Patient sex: M
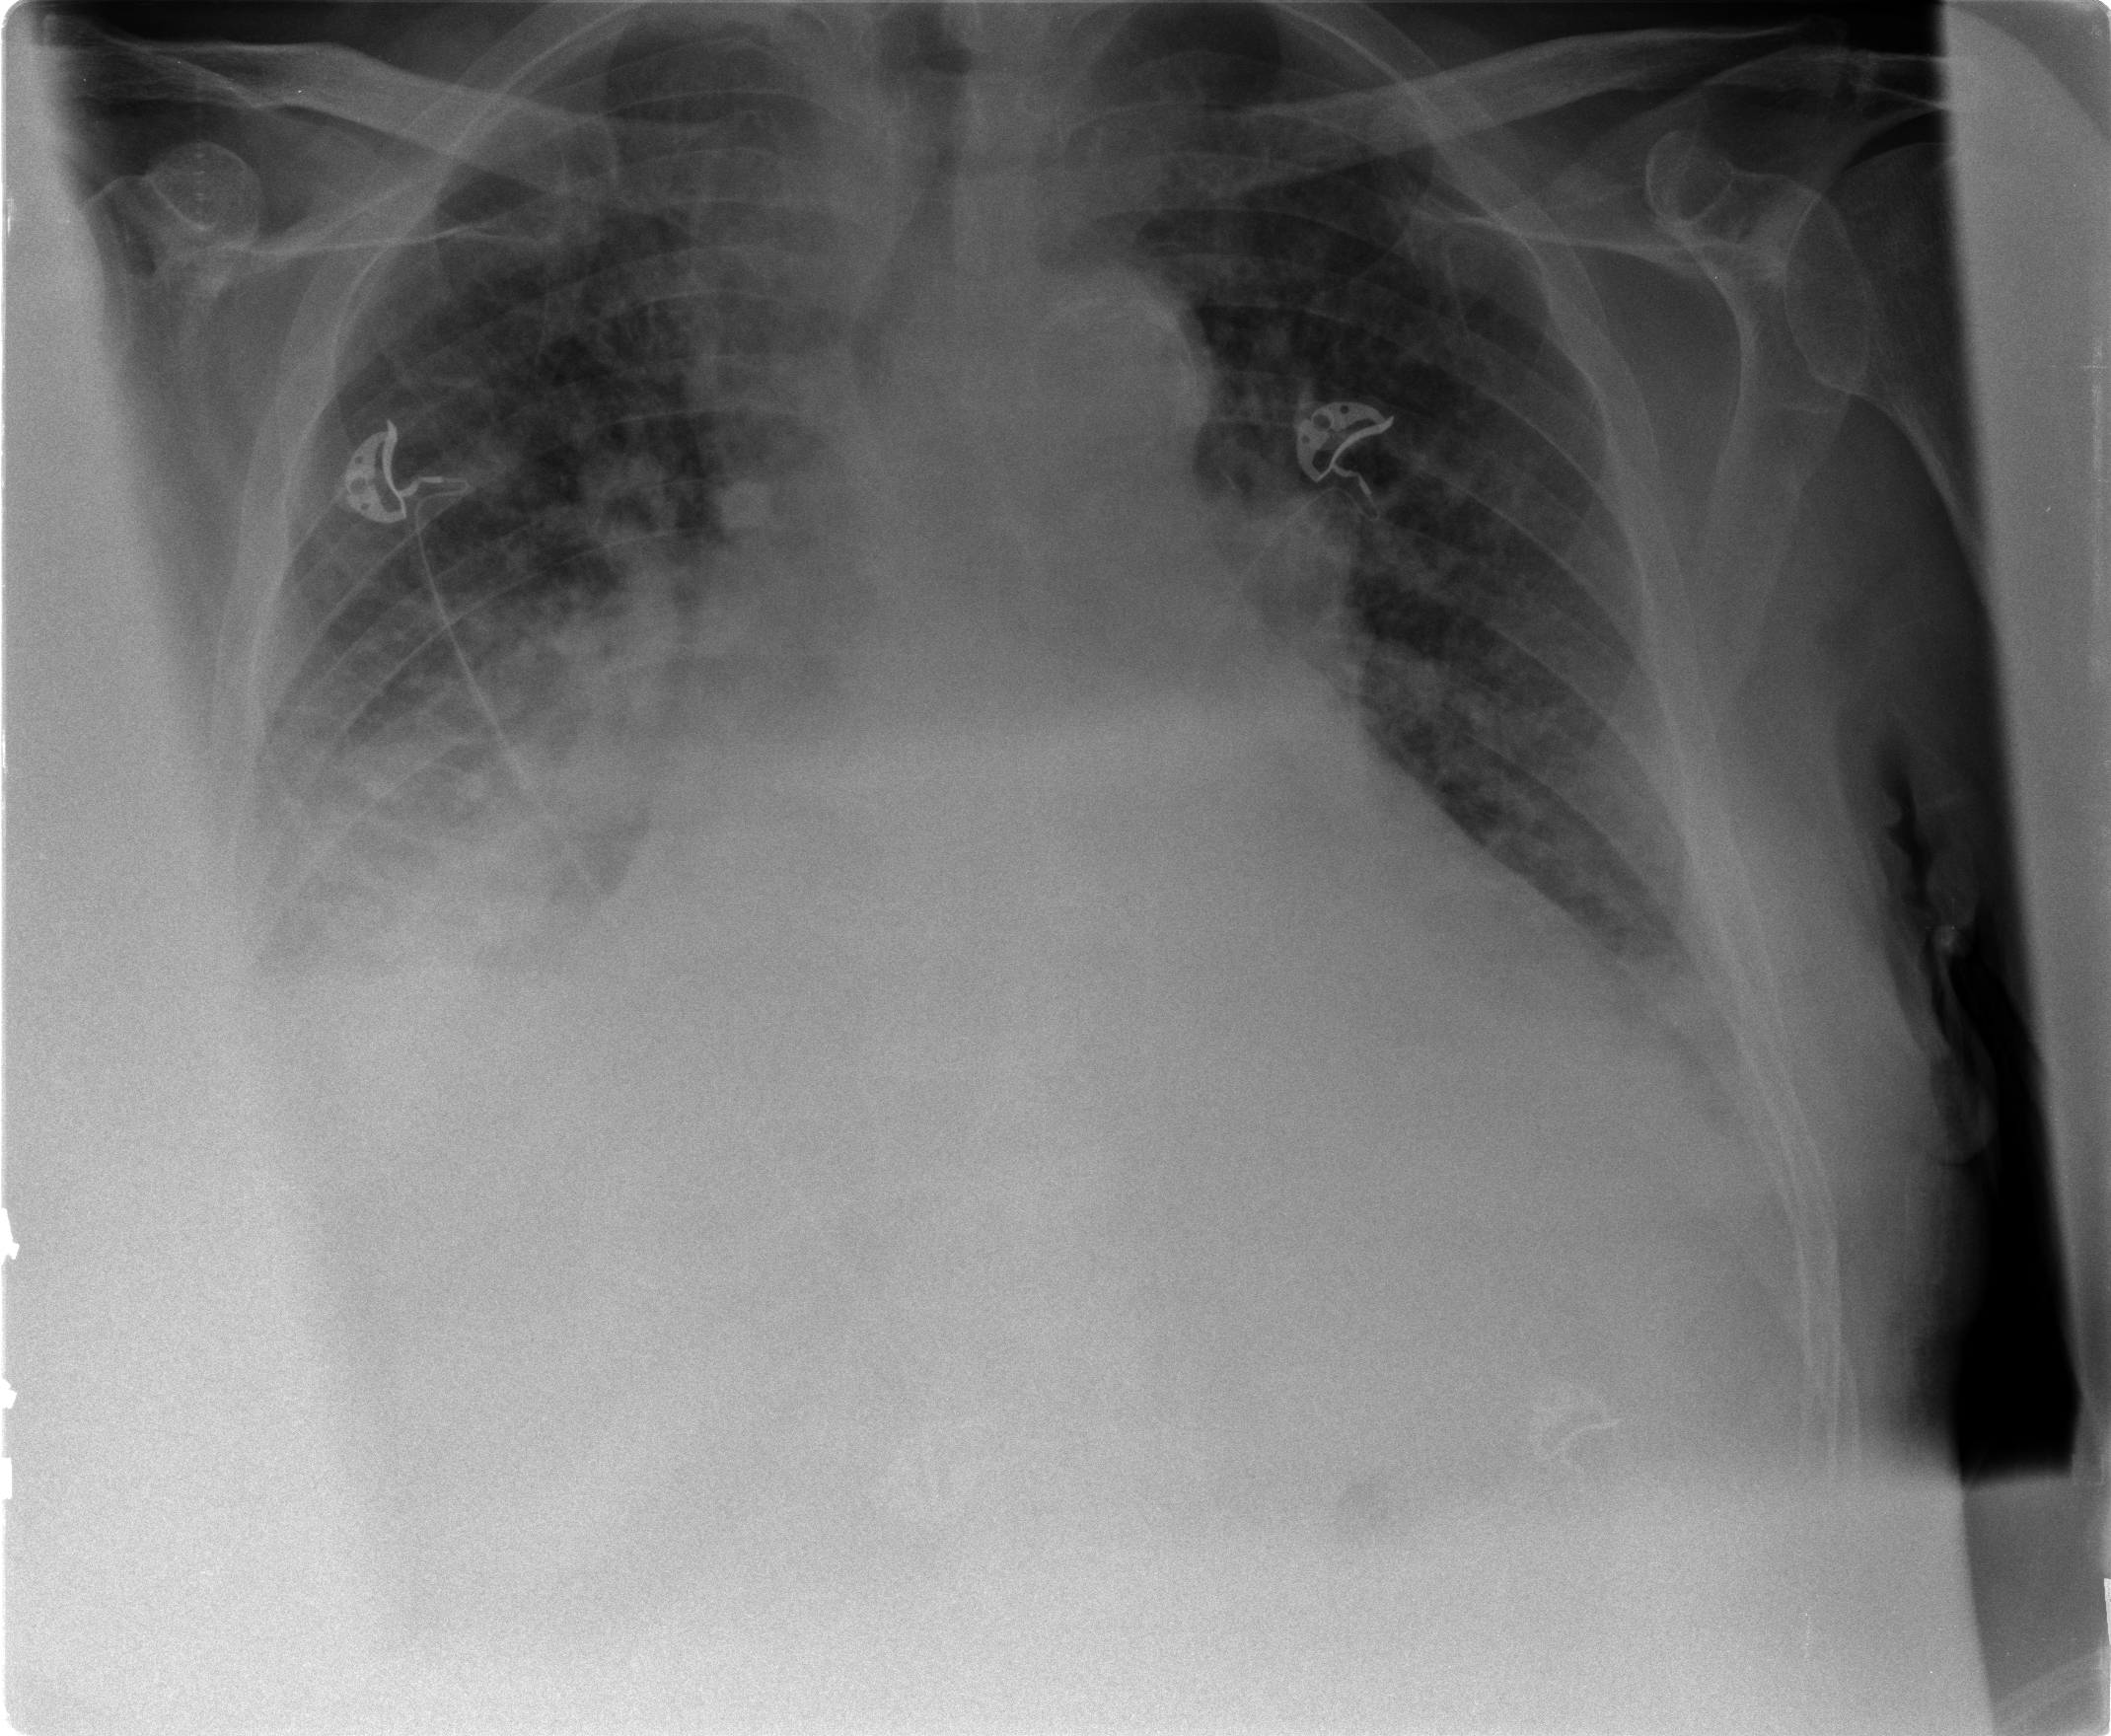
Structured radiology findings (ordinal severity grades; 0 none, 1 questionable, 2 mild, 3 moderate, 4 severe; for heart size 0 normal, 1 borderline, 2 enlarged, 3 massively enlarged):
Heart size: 3
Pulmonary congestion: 2
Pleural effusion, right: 2
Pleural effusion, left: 1
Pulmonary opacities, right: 3
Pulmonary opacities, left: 2
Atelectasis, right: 3
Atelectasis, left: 2